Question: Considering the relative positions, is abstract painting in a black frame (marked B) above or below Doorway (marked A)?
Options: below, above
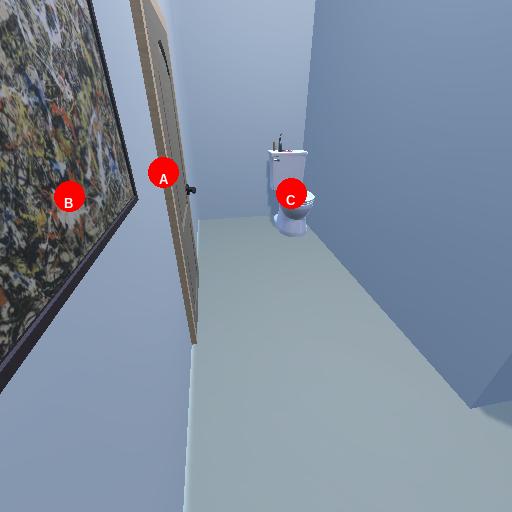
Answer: below